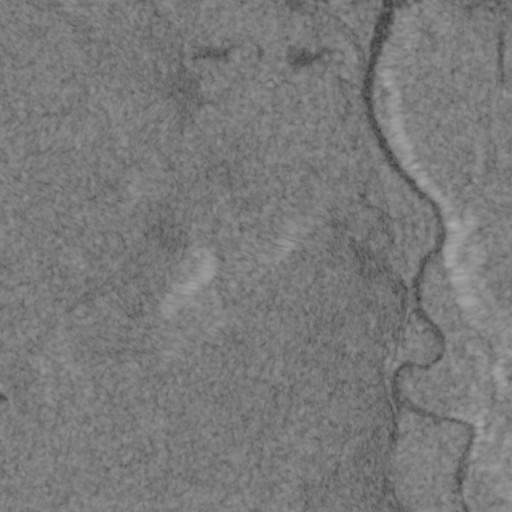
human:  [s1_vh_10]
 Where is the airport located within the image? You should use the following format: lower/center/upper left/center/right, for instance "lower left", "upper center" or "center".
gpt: The airport is located in the upper left of the image.
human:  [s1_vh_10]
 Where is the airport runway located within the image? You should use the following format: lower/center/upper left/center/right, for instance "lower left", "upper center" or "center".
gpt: The airport runway is located in the upper left of the image.
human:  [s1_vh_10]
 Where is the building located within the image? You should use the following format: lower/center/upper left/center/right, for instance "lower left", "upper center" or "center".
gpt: The building is located in the upper right of the image.
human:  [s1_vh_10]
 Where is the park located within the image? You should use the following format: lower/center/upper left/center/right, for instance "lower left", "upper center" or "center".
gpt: There is no park in the image.

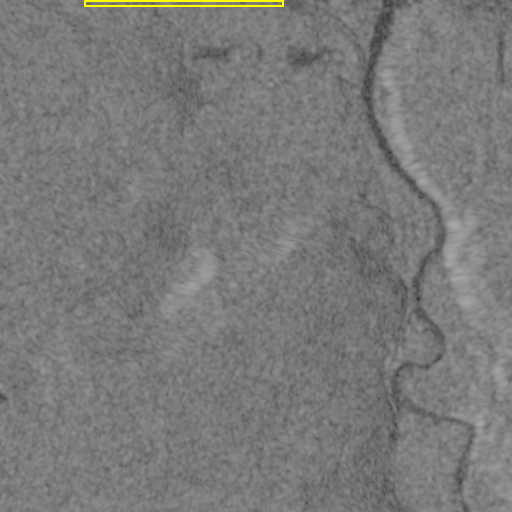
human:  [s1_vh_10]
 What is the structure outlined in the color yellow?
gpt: The structure outlined in yellow is an airport.
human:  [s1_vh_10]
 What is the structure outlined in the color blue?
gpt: There is no blue outline.